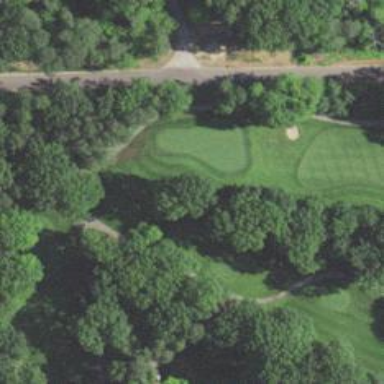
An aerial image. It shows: View of golf hole.